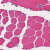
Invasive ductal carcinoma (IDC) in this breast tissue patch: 0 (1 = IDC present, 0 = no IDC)